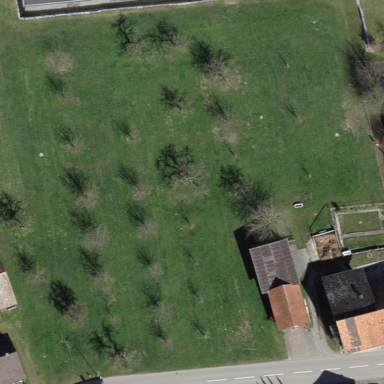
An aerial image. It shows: Orchard.